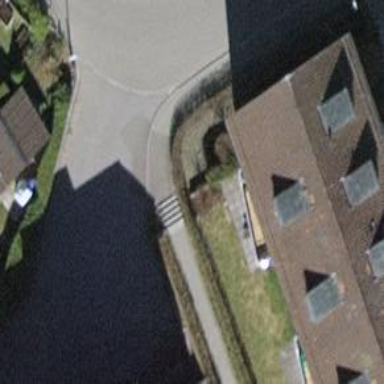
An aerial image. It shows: Road with steps.